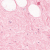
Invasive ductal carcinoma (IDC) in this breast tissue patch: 0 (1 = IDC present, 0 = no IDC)